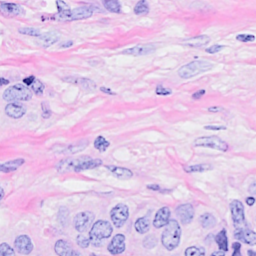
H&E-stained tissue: Breast